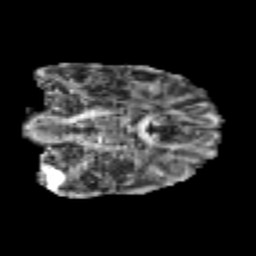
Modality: FA
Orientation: coronal
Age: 24
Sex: female
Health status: healthy
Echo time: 0.074 s